Aerial crown-view tile of a tropical tree (Barro Colorado Island, Panama), acquired 20250715:
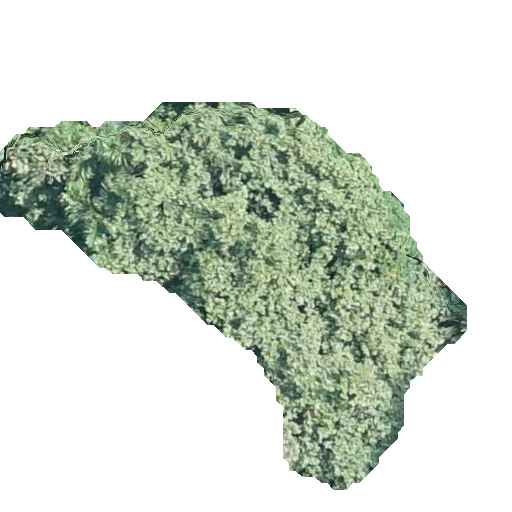
Species: Apeiba membranacea
GBIF accepted scientific name: Apeiba membranacea
Crown area: 136.501 m²